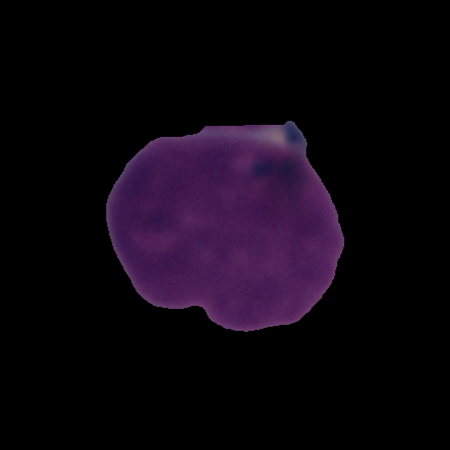
Label: cancer